Field crop: tomato
Growth stage: 1
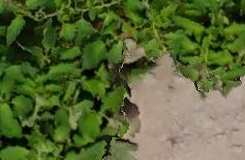
Species: tomato